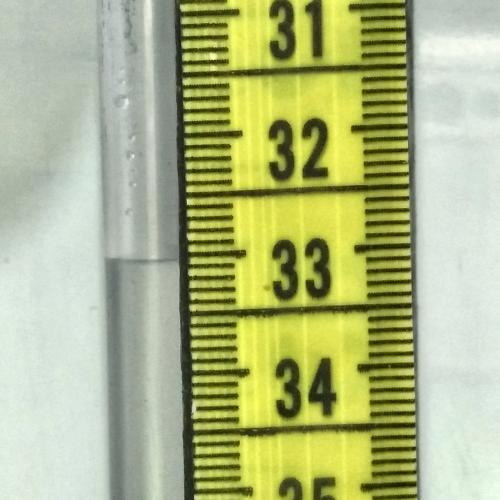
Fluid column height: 33.0 cm